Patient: sex M, age 66
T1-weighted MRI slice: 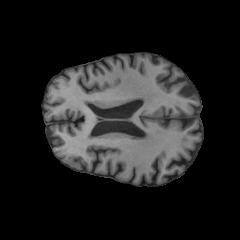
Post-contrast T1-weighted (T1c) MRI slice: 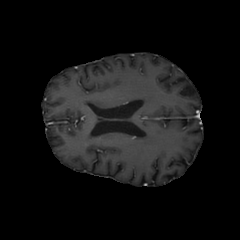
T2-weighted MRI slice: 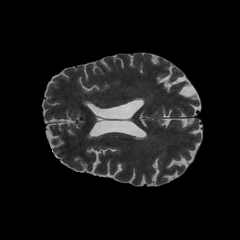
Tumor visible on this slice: no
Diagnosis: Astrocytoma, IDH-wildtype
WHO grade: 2